Brain MRI, t1w sequence, axial 2D slice.
Patient: age 26, sex F, weight 90 kg, height 1.9 m
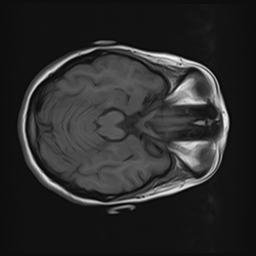